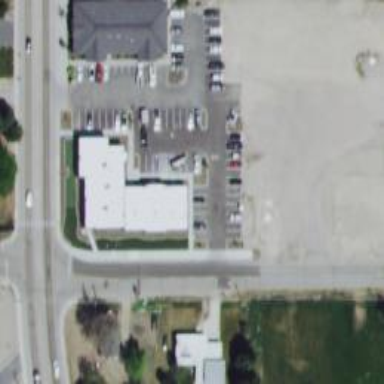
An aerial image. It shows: Veterinary facility.